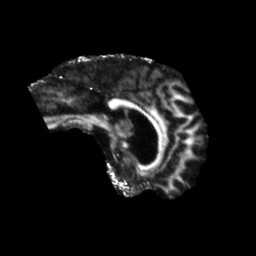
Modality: FA
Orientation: sagittal
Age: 70
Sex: male
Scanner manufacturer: siemens
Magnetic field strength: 3 T
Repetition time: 5.47 s
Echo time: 0.0854 s